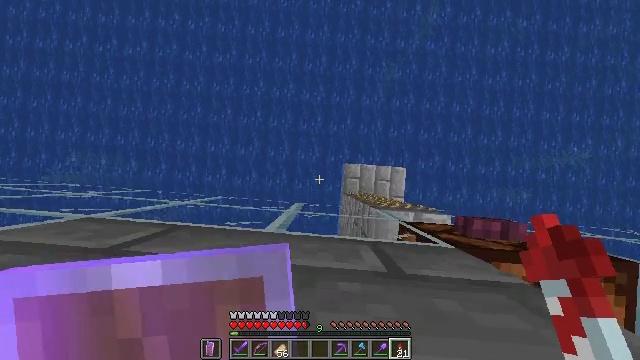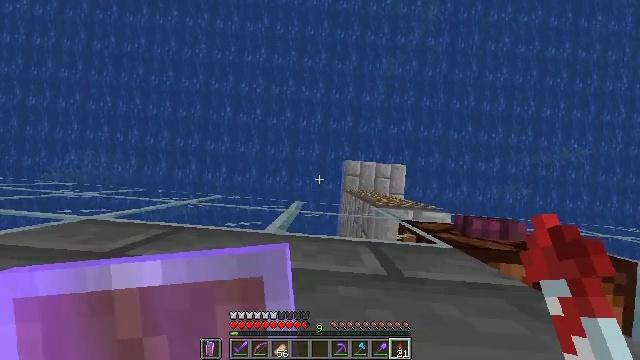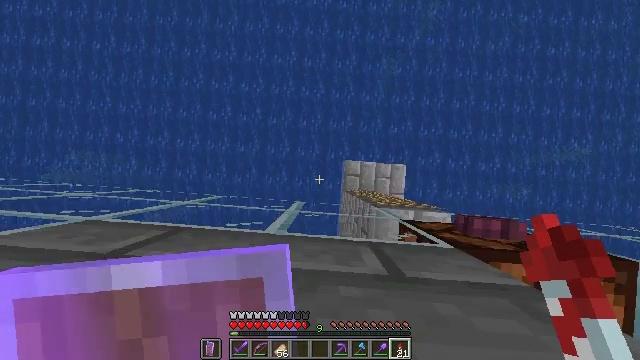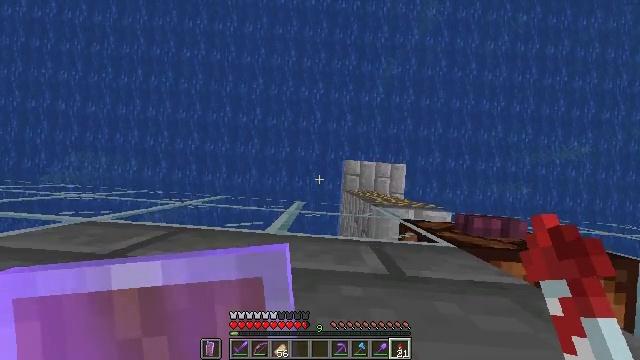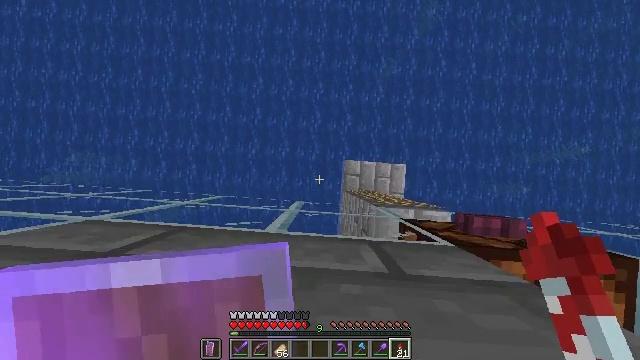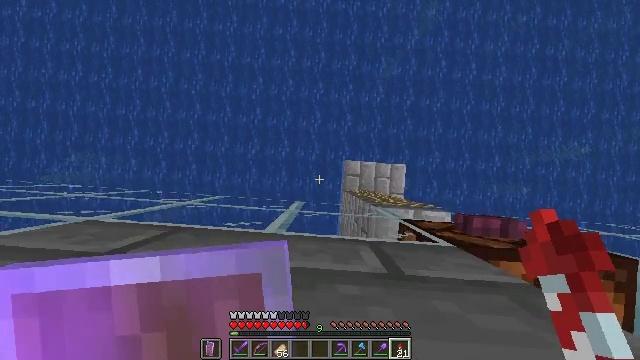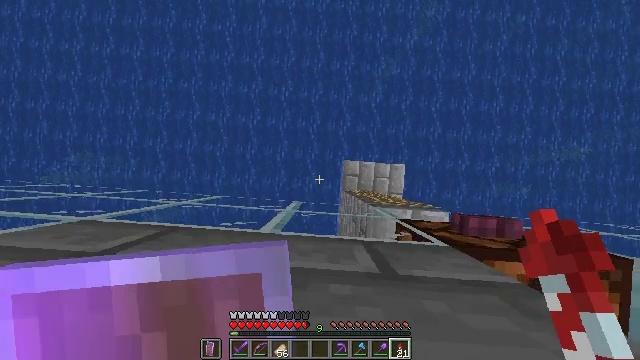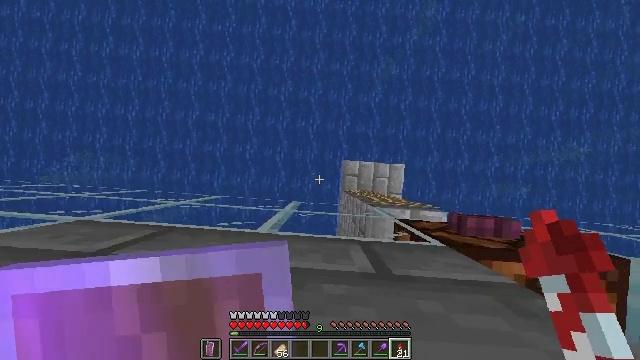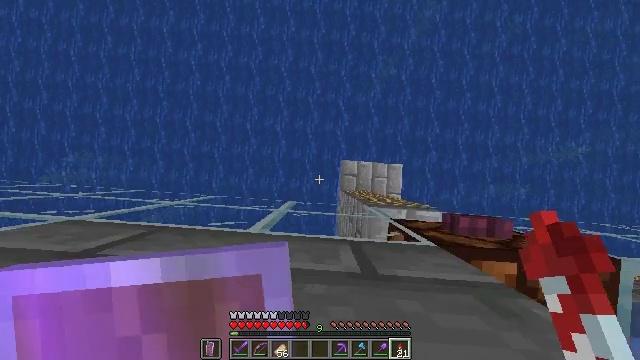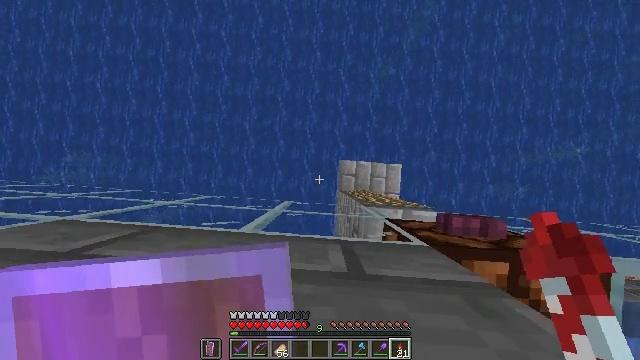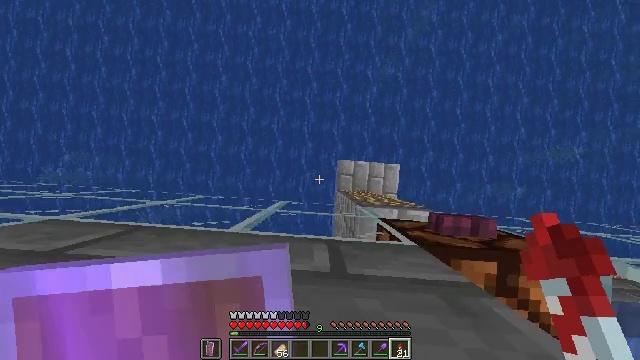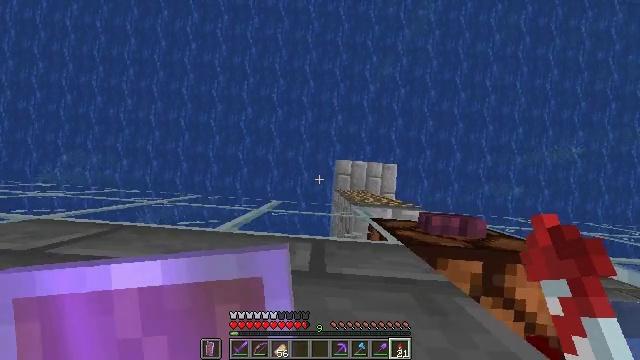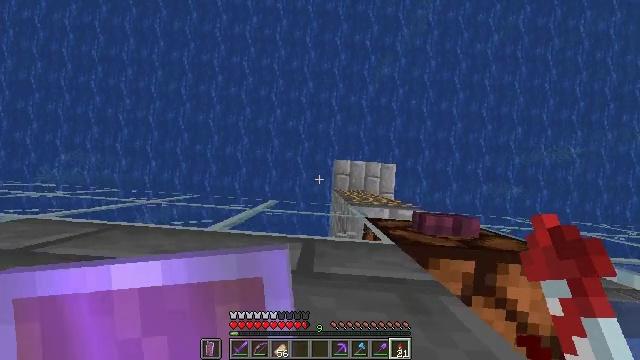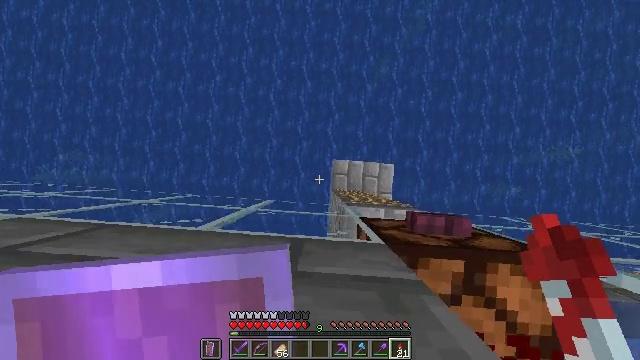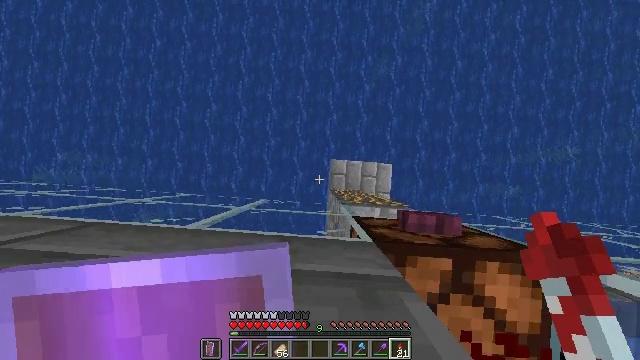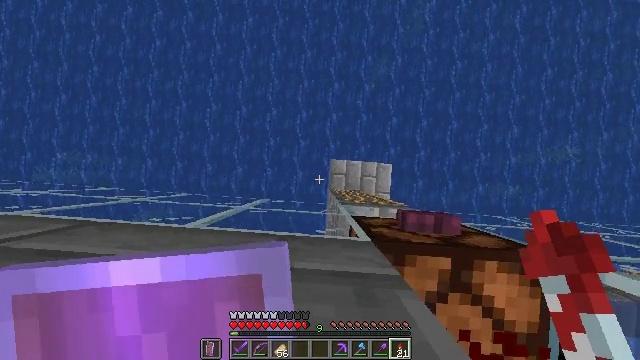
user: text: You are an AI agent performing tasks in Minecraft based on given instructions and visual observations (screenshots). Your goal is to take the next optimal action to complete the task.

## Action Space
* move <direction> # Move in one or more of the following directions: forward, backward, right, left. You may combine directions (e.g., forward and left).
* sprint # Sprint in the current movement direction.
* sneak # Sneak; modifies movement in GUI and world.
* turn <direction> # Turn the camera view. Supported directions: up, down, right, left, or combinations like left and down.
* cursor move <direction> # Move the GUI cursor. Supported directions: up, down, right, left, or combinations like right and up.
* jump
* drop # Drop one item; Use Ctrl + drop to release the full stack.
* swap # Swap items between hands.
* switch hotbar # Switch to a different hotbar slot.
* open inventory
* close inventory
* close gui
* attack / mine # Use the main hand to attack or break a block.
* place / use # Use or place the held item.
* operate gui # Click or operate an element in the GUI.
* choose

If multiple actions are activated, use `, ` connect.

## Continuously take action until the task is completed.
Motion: motion action
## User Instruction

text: Break the spruce trapdoor from a structure.
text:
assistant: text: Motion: move forward, sneak, turn down
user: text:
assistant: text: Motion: move forward, sneak
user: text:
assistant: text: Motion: sneak, turn down
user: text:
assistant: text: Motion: sneak
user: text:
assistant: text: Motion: sneak
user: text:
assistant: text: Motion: move right, sneak
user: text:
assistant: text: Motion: move right, sneak
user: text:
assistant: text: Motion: move right, sneak
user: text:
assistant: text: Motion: move right, sneak
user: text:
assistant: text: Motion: move right, sneak
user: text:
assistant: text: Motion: move right, sneak
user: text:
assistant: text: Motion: move right, sneak
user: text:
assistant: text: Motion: move right, sneak
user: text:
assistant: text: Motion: move right, sneak
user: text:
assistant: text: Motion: move right, sneak
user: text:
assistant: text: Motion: move right, sneak
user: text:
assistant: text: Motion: move right, sneak, turn right and down
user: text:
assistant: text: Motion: move right, sneak, turn right and down
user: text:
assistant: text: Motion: move right, sneak, turn right and down
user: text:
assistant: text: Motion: move right, sneak, turn right and down
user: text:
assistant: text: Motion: move right, sneak, turn right and down
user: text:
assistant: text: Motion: move right, sneak, turn right
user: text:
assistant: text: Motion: move right, sneak, turn right
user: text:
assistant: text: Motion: move right, sneak, turn right
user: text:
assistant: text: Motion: sneak, turn right and up
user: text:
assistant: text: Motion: sneak, turn right and up
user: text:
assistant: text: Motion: sneak, turn right and up
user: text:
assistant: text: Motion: sneak, turn right
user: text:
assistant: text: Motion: sneak
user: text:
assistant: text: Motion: sneak